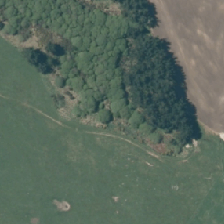
Land cover: herbaceous_freshwater_vege